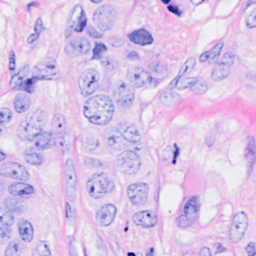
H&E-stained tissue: Breast